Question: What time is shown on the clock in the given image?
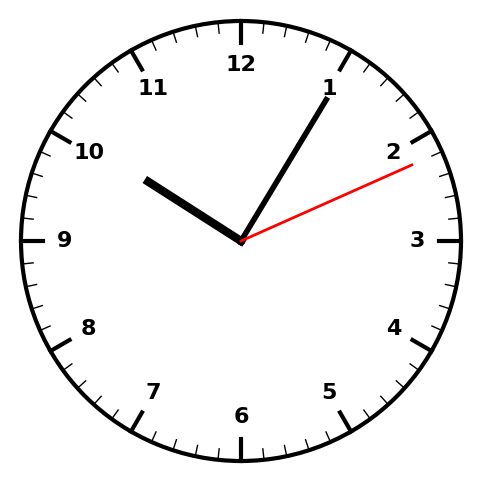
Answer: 10:05:11